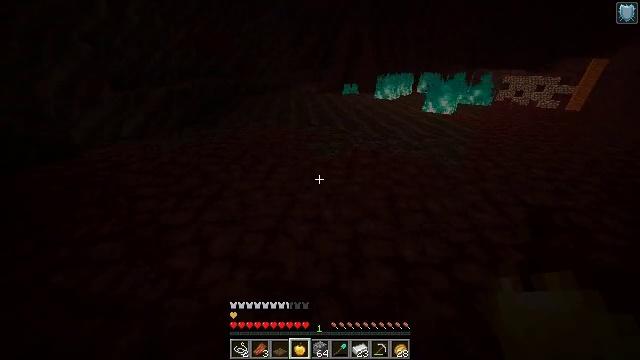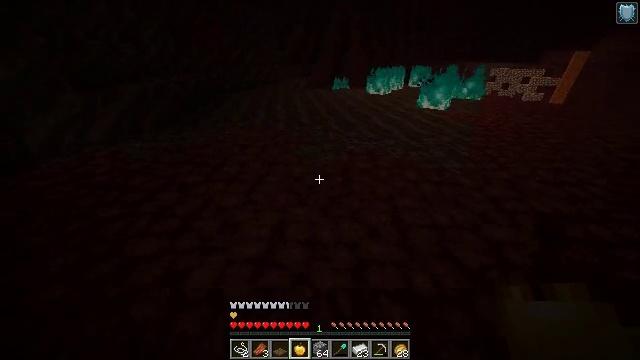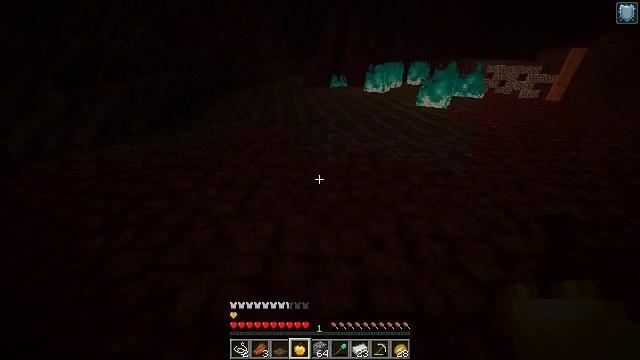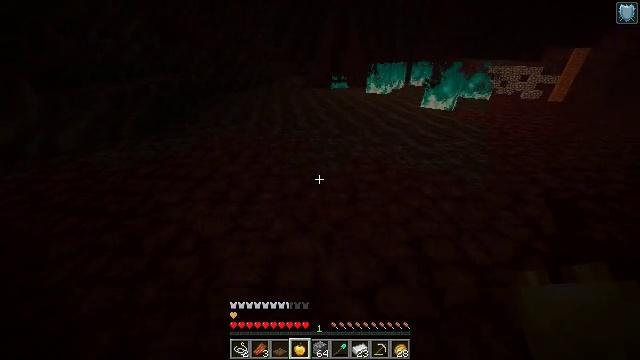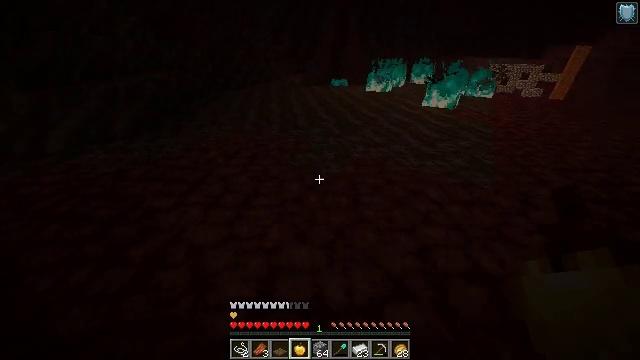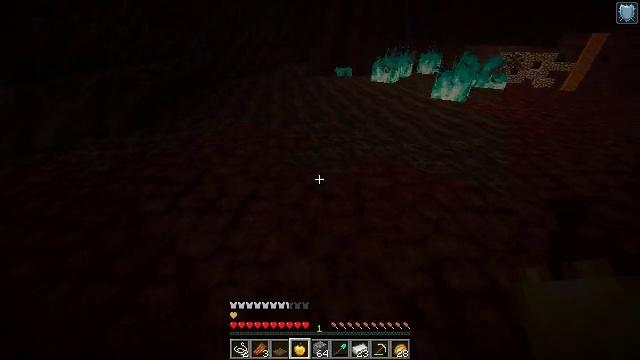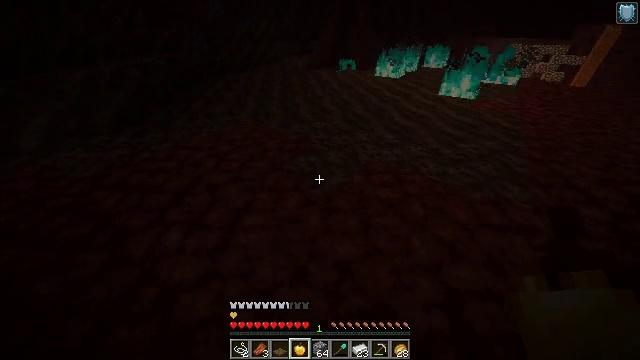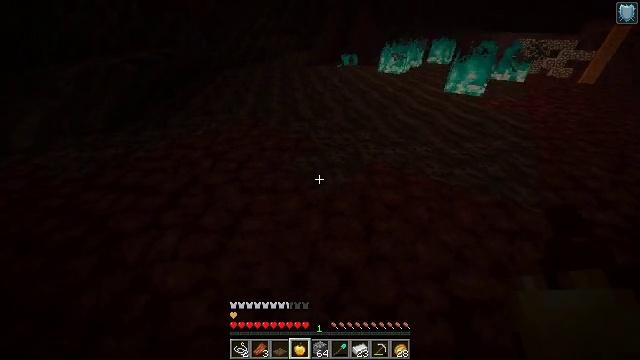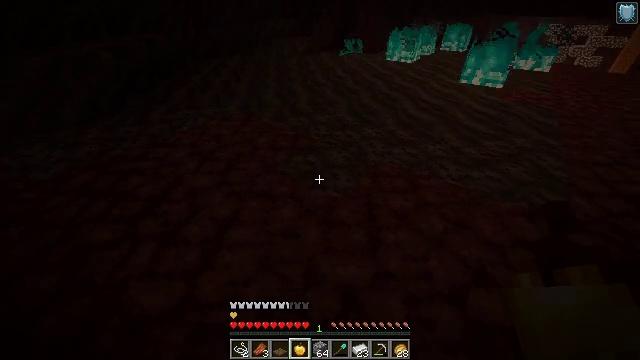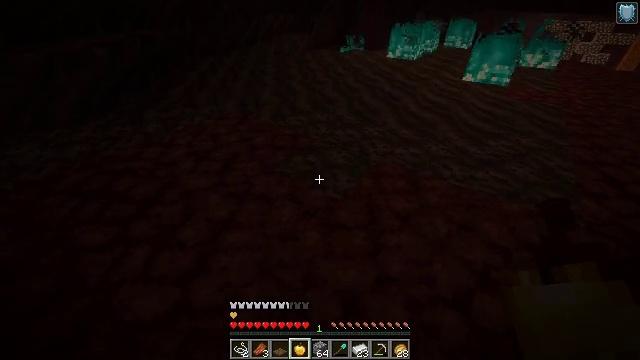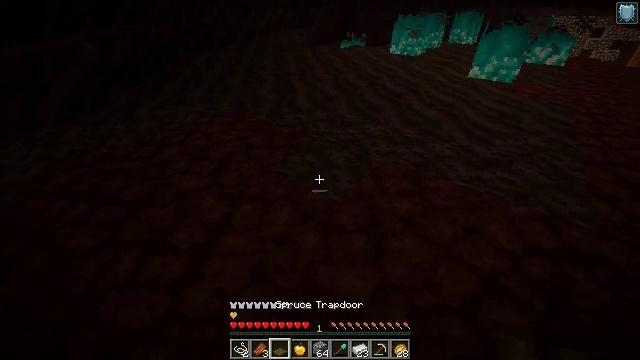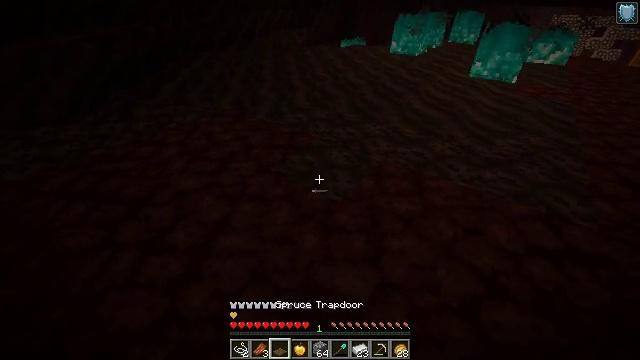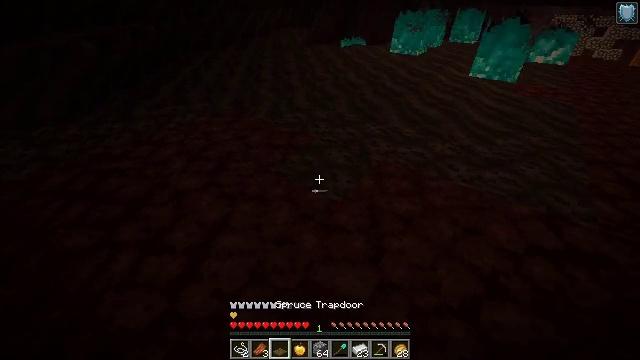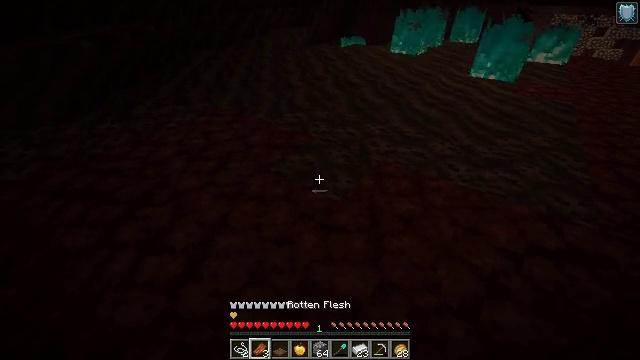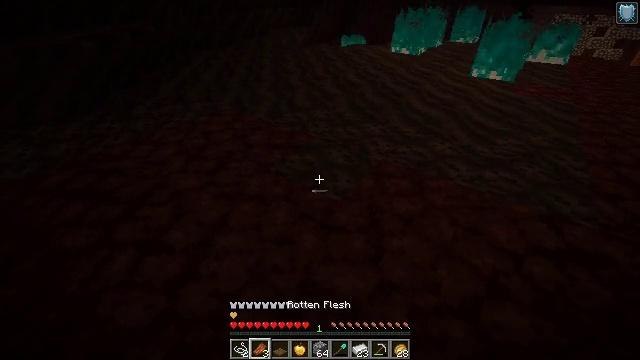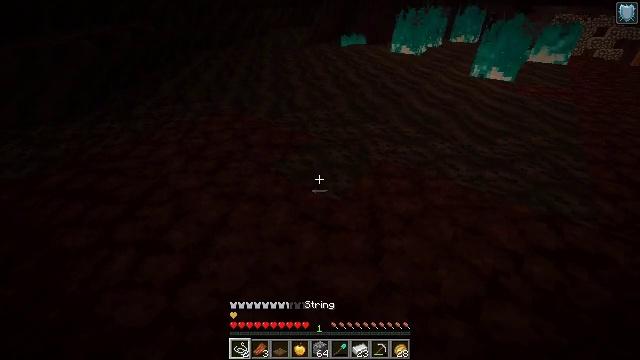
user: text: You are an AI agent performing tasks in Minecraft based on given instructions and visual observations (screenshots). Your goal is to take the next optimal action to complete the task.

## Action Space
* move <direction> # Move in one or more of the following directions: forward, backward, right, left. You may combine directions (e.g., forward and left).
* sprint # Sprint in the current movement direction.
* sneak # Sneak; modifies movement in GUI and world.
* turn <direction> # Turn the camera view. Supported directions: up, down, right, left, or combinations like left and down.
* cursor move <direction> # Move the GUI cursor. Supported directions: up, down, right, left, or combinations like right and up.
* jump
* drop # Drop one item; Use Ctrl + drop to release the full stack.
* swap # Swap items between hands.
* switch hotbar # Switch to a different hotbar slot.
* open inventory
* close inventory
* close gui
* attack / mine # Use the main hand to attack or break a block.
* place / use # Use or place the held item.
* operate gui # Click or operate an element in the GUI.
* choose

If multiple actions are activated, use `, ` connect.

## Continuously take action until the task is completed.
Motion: motion action
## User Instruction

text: Extract soul sand for building purposes.
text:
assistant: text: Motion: move forward, turn right and down
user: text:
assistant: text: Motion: move forward
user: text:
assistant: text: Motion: move forward
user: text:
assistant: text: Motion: move forward
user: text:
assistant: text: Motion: move forward, turn down
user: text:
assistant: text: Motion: turn down
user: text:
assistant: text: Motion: no_op
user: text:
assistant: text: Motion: no_op
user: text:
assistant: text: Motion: no_op
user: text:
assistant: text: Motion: no_op
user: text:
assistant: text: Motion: no_op
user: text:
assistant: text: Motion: no_op
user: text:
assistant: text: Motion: no_op
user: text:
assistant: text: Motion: no_op
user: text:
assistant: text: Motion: no_op
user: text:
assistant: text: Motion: no_op
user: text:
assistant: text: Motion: no_op
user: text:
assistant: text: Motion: no_op
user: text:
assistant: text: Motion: no_op
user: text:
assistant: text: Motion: no_op
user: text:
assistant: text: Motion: no_op
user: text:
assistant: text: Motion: no_op
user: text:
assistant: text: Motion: no_op
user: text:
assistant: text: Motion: no_op
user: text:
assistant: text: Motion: no_op
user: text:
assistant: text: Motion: no_op
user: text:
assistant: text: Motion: no_op
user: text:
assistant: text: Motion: no_op
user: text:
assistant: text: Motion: no_op
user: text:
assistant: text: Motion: no_op